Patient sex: M
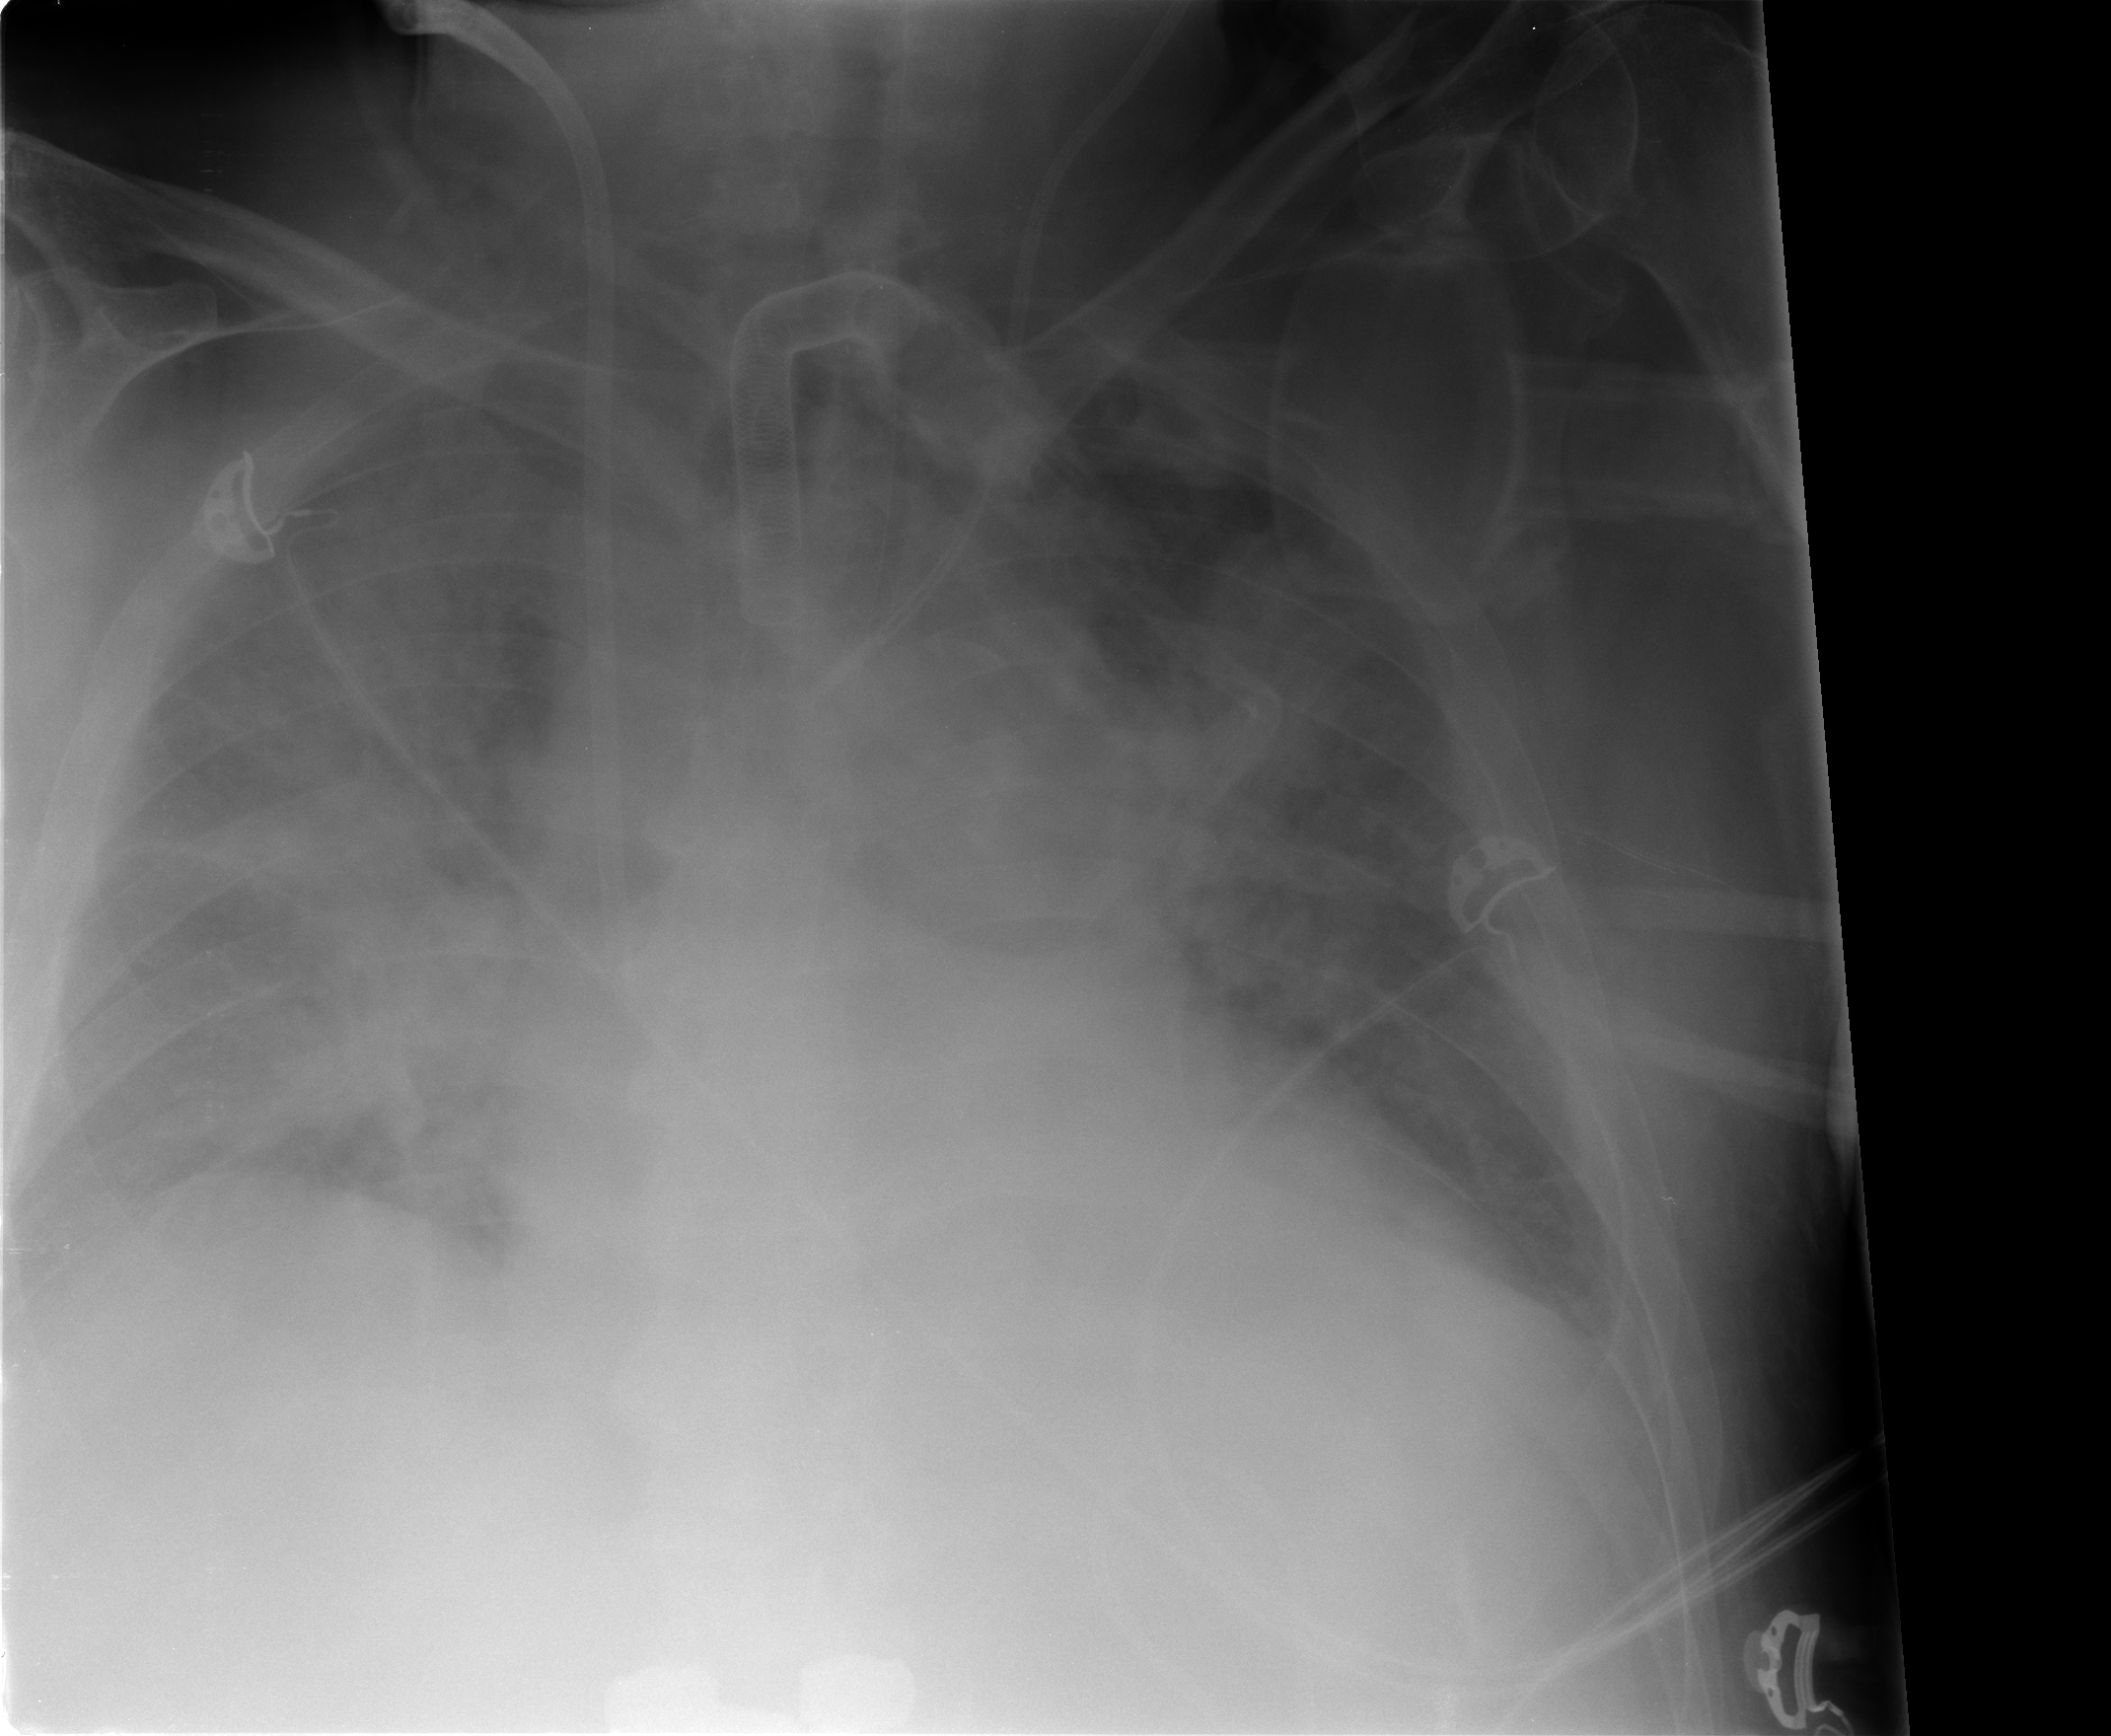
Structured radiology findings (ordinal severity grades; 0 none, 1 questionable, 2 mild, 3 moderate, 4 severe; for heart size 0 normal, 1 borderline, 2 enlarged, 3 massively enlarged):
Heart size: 2
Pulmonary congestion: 2
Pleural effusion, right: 3
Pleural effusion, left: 2
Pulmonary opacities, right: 4
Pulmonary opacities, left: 4
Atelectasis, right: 2
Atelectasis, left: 2